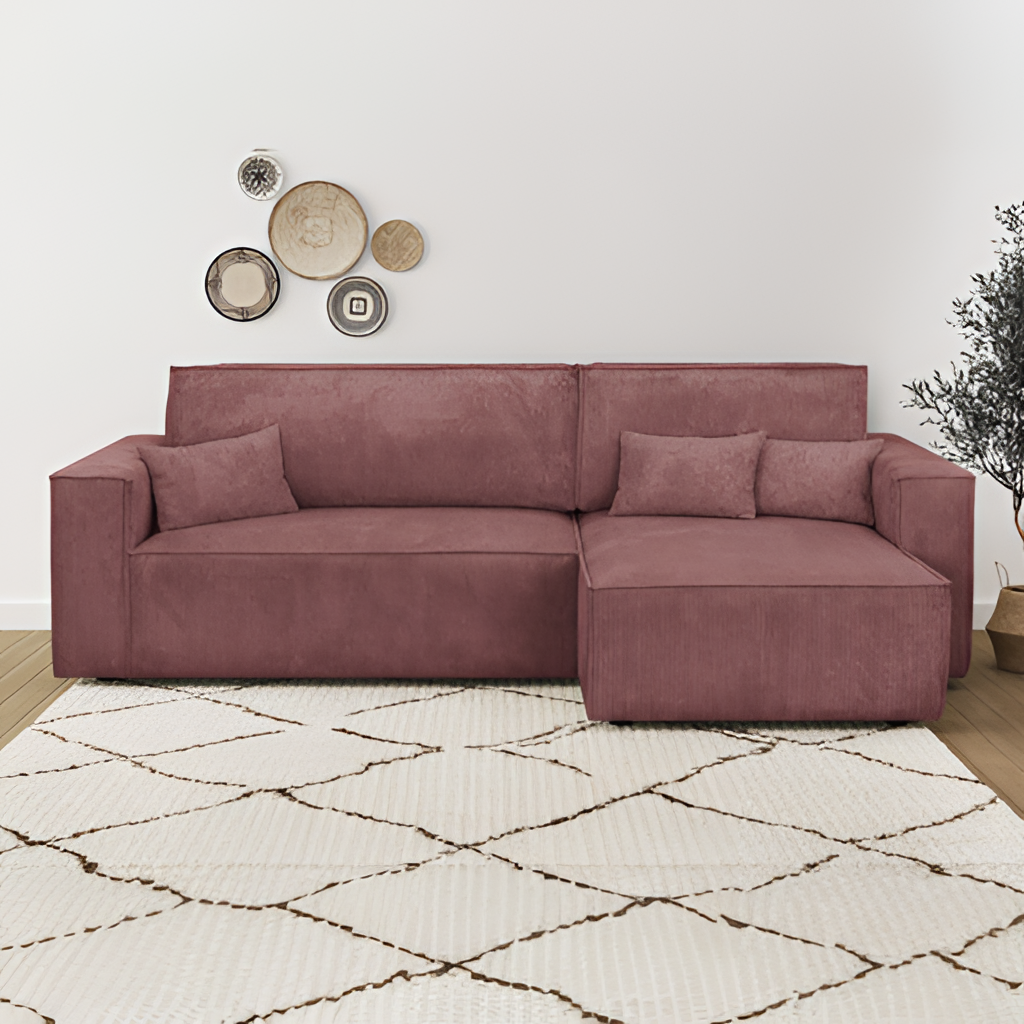
living room, fabric sectional sofa, paint wallpaper, with solid pattern, contemporary, brown wood flooring, with plank pattern